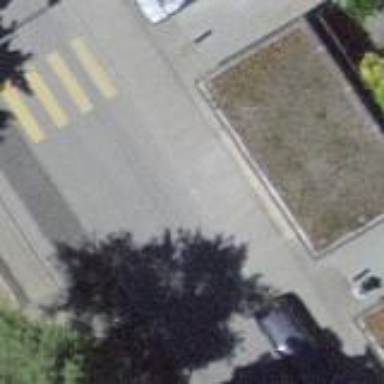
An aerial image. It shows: View of roof of building.